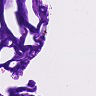
Metastatic tissue present: no